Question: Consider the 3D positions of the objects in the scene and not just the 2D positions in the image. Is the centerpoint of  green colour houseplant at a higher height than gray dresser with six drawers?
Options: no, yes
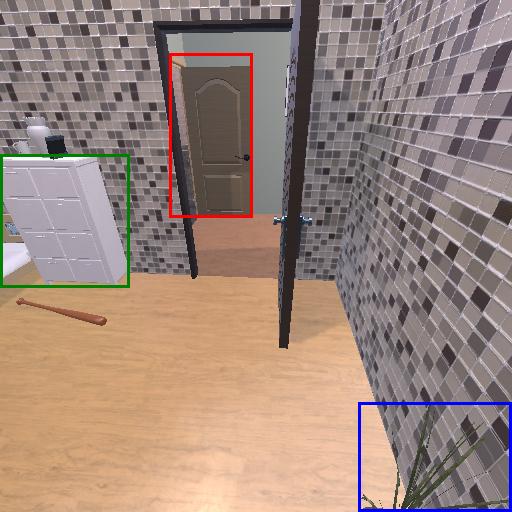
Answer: no